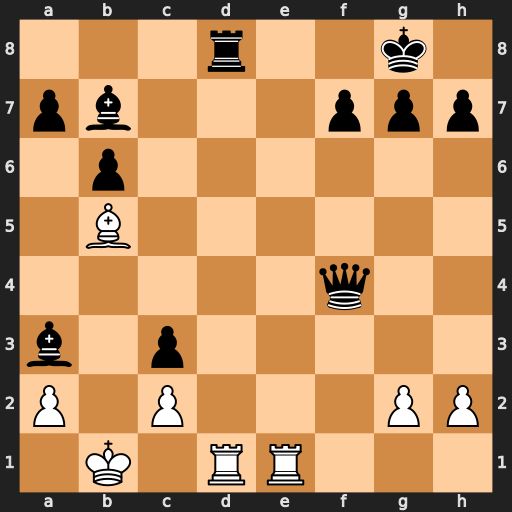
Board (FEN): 3r2k1/pb3ppp/1p6/1B6/5q2/b1p5/P1P3PP/1K1RR3
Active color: w
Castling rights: -
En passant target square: -
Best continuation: Rxd8+ Bf8 Rxf8+ Kxf8 Re8#